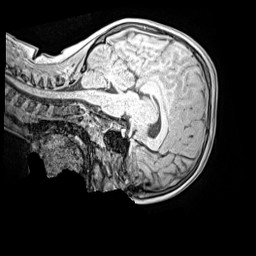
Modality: MP2RAGE
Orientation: sagittal
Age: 9
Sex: female
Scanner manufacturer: siemens
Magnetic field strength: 3 T
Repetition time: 4 s
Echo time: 0.00299 s